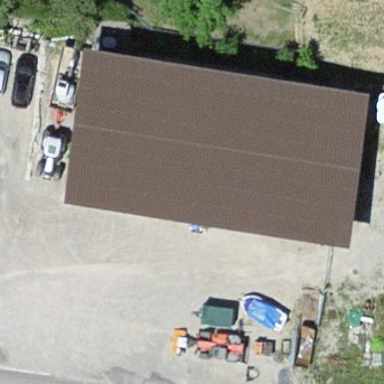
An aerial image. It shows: Farm auxiliary building.